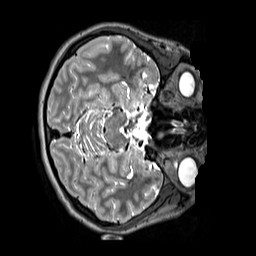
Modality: T2w
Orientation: axial
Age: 14
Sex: female
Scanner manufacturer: siemens
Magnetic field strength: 3 T
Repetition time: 3.2 s
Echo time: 0.408 s